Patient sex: M
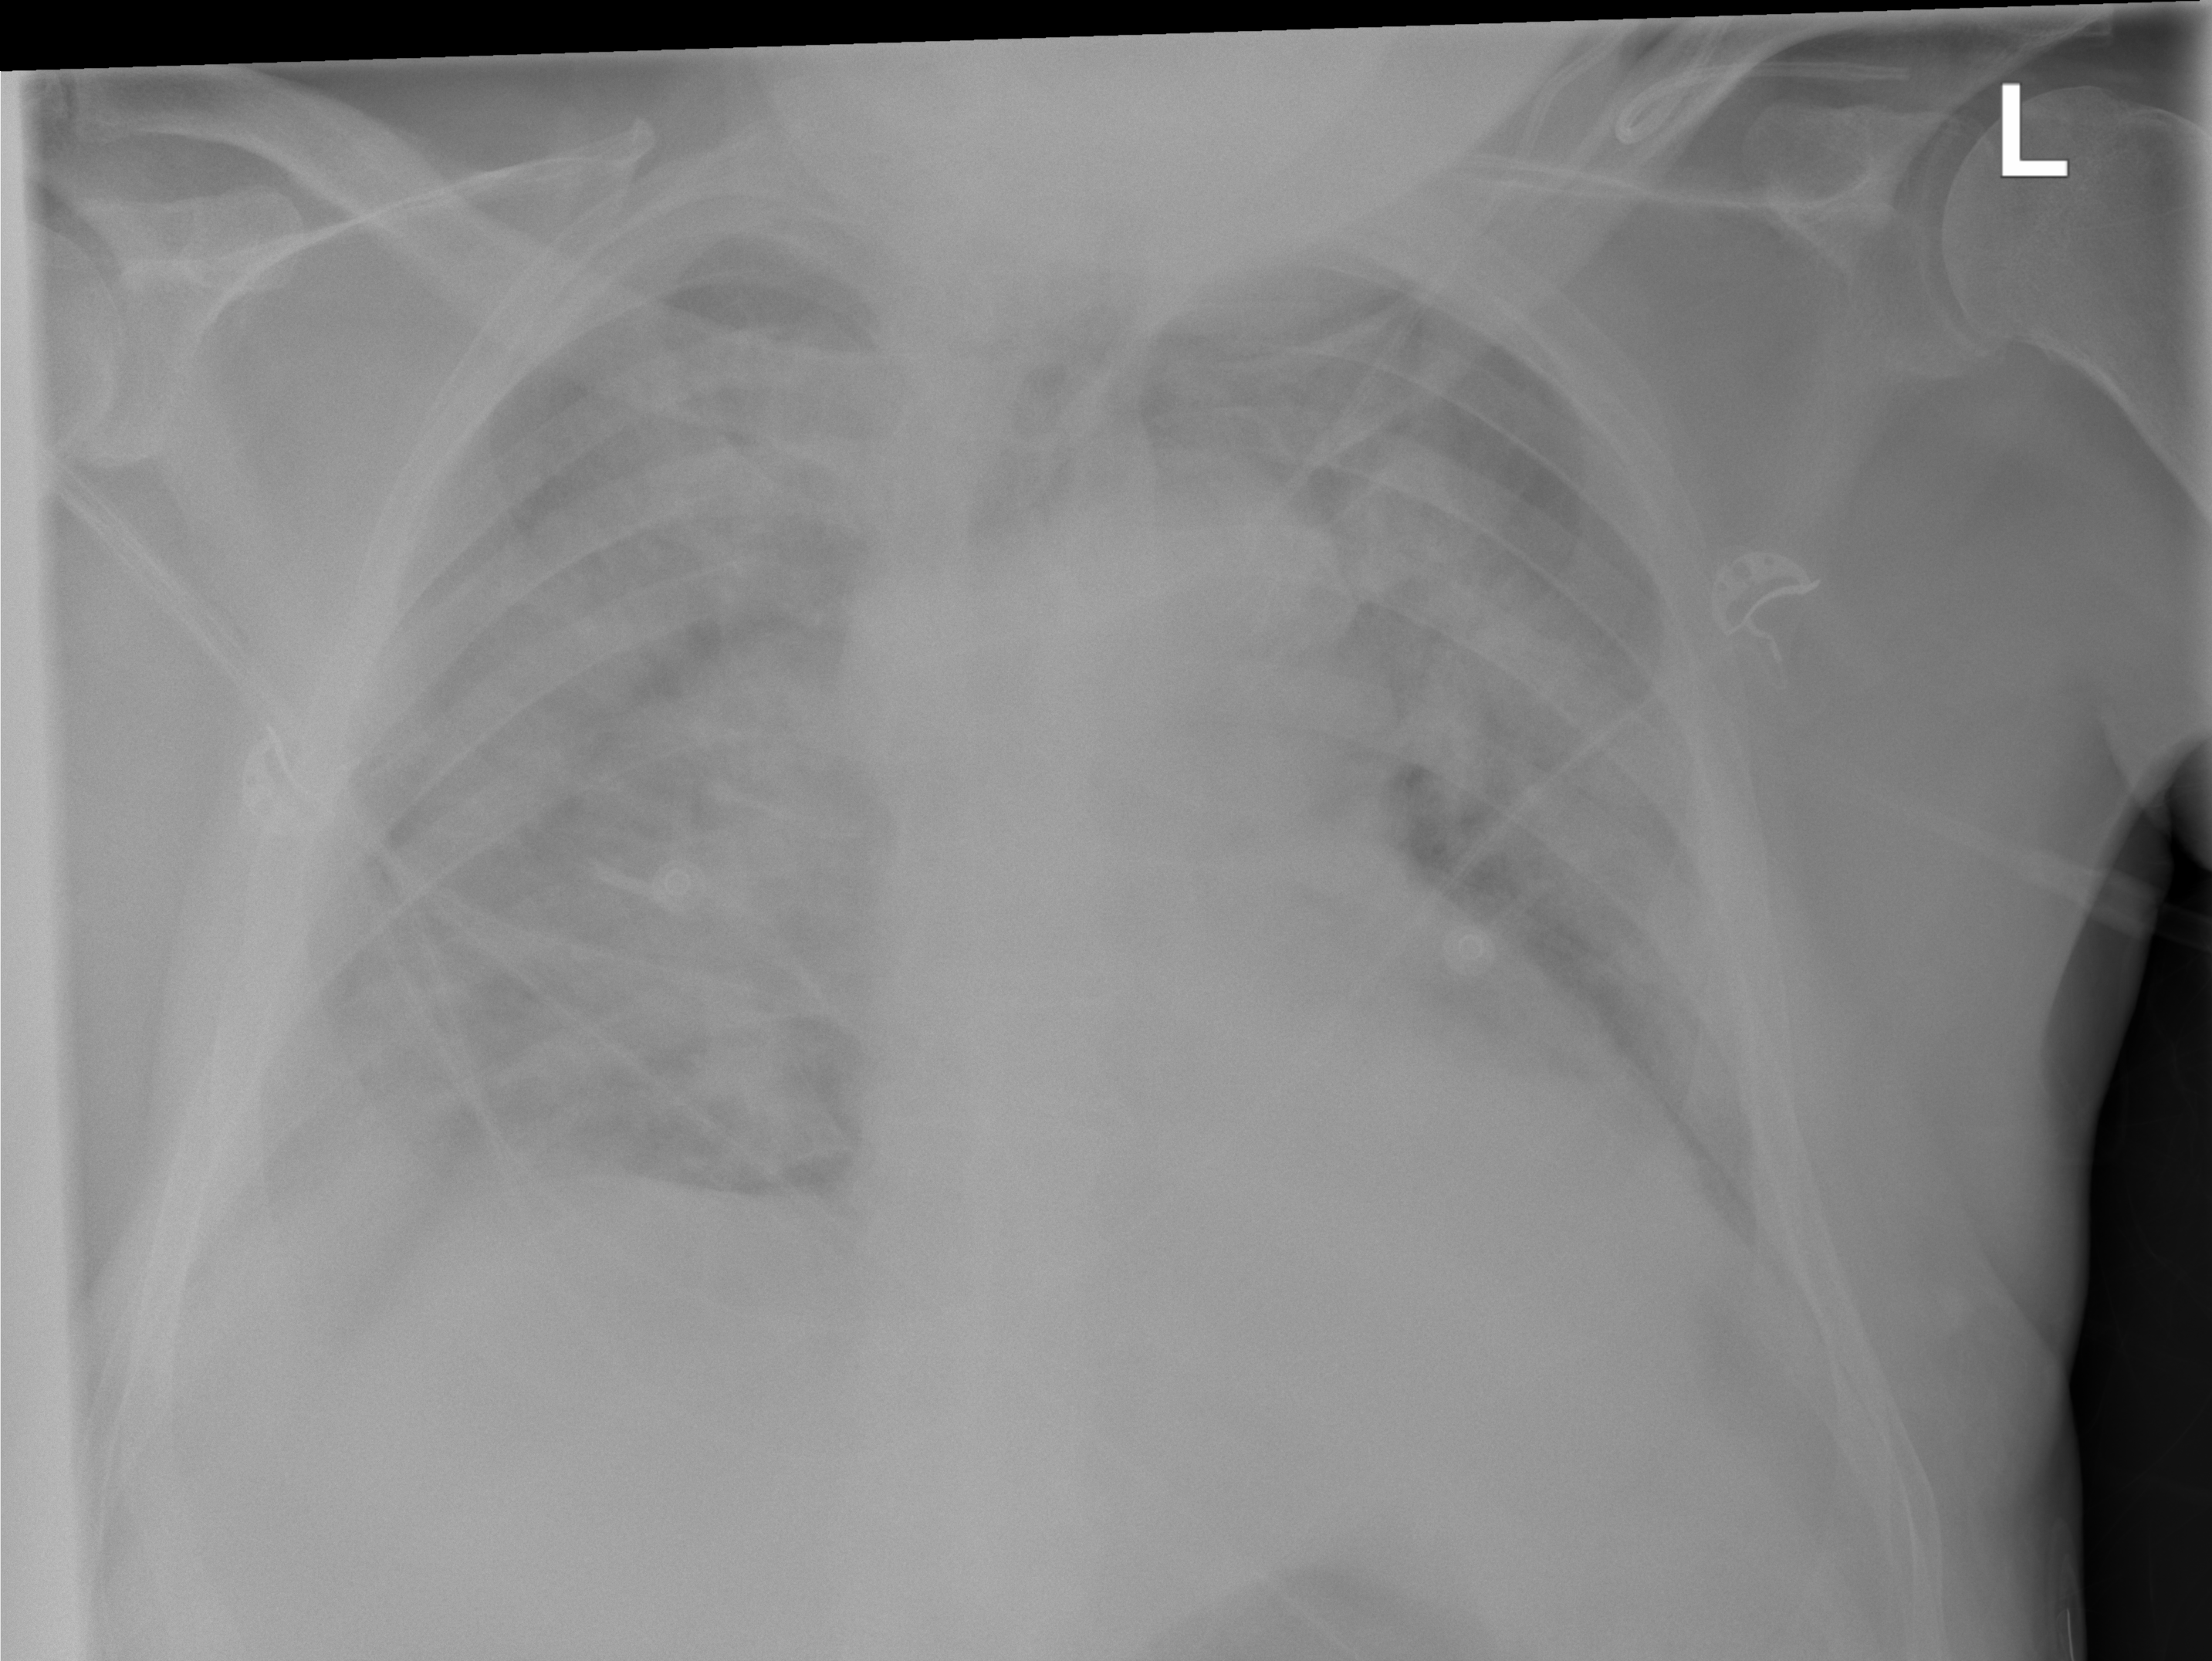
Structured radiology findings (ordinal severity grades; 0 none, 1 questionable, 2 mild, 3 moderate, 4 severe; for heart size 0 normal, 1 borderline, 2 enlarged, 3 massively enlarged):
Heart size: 0
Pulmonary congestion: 0
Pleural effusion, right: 0
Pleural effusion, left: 0
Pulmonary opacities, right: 4
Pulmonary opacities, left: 4
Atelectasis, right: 4
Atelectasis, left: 4